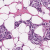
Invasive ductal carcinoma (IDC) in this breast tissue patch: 1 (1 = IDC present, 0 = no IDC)